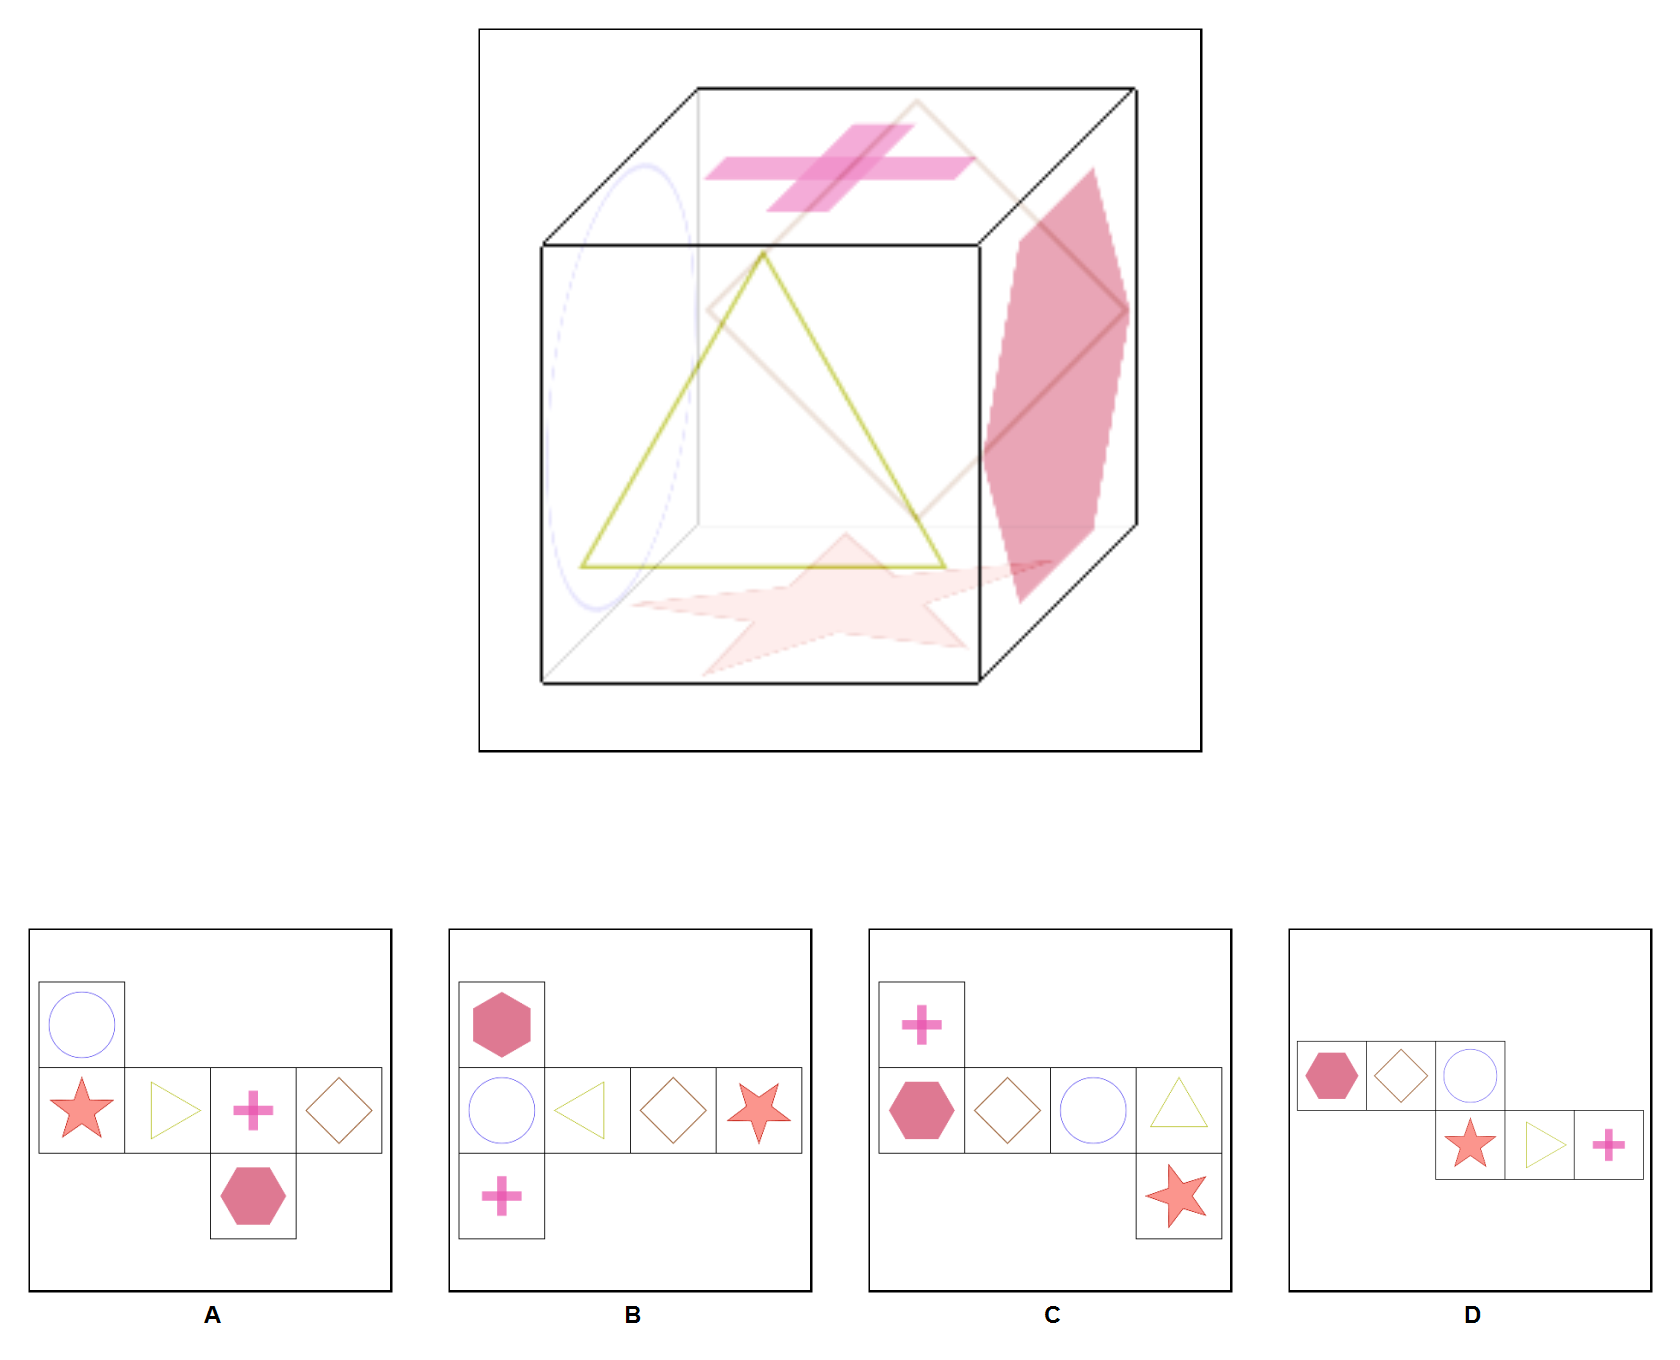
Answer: B